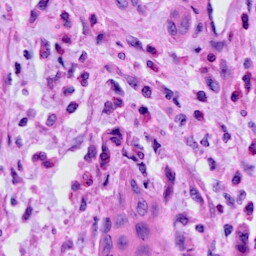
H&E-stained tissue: Cervix